Field crop: maize
Growth stage: 2
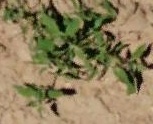
Species: atriplex